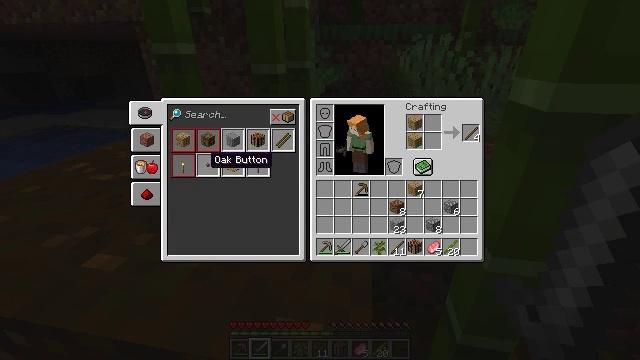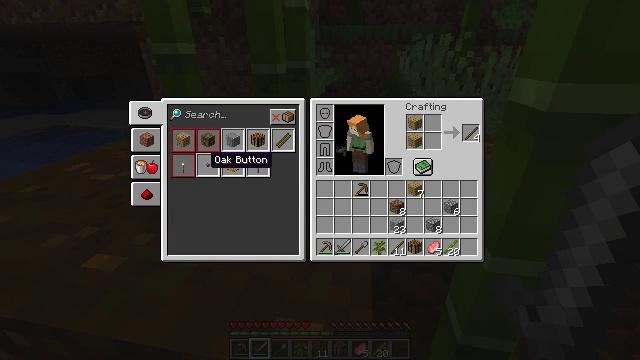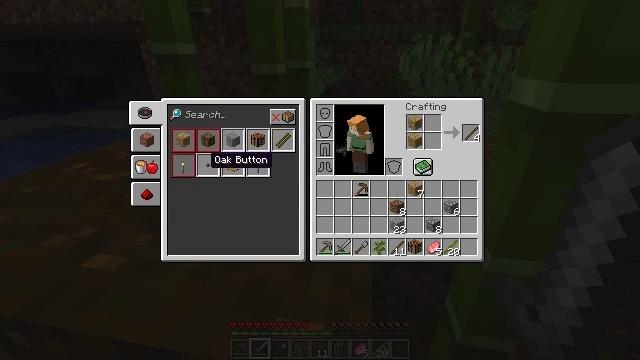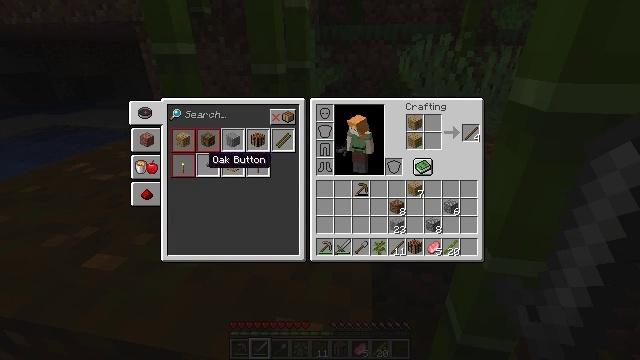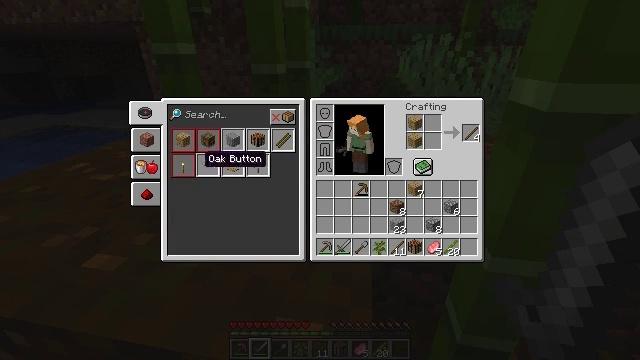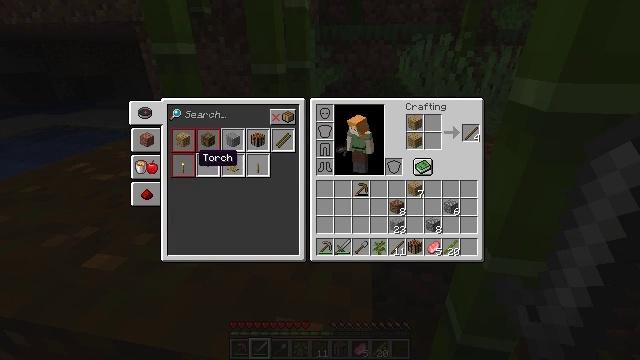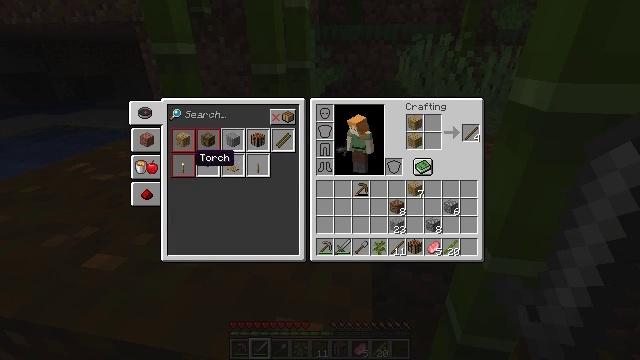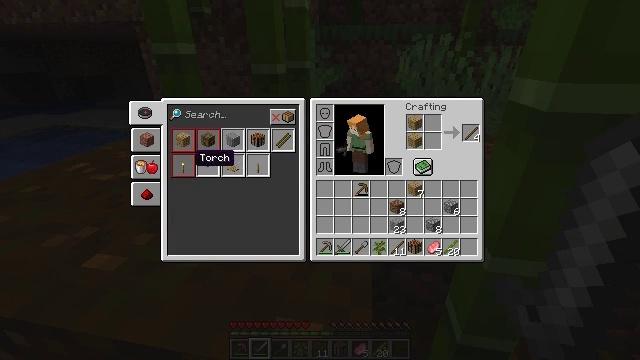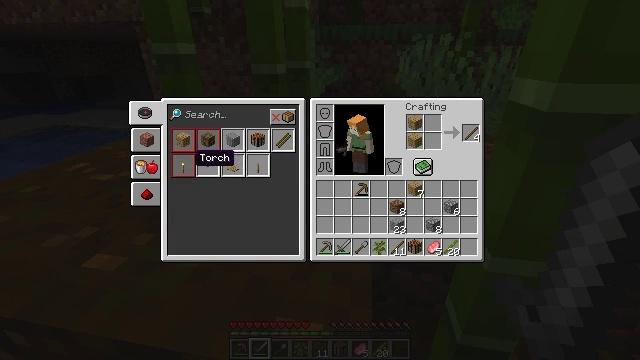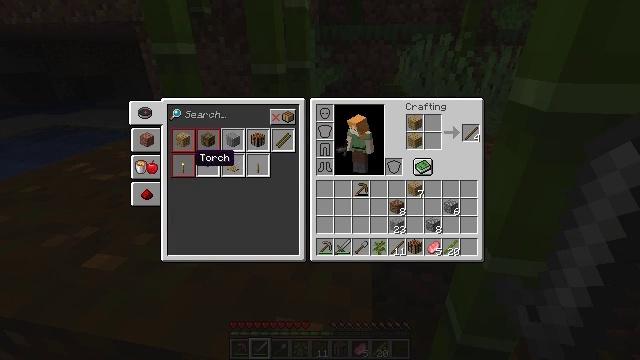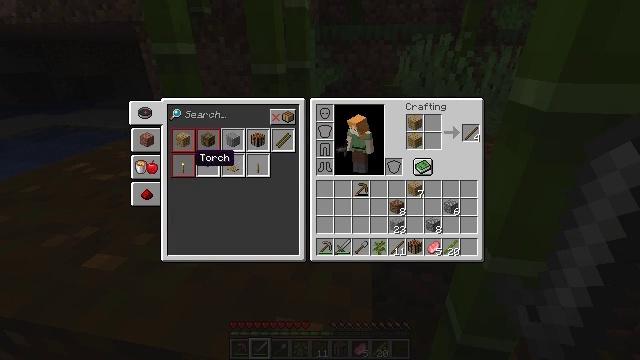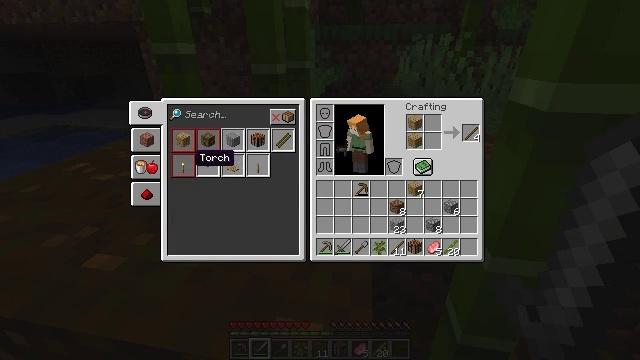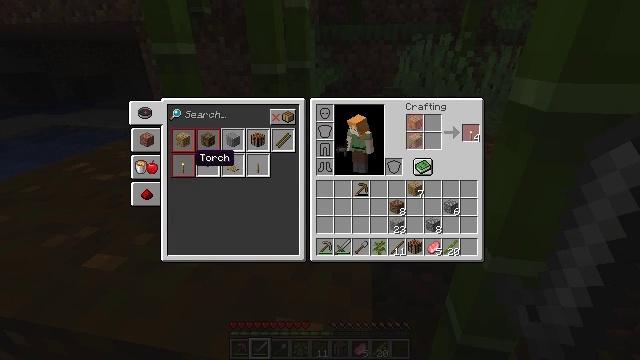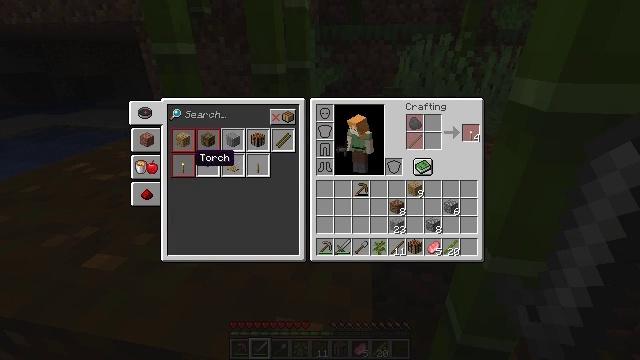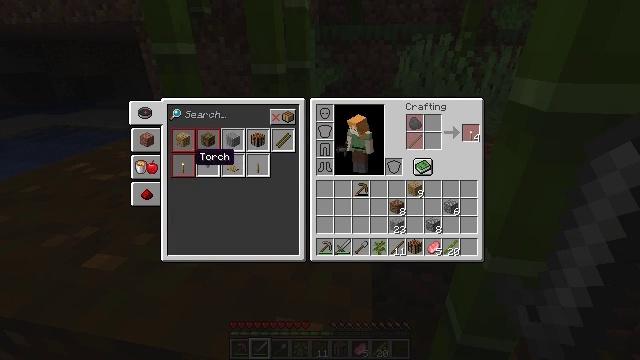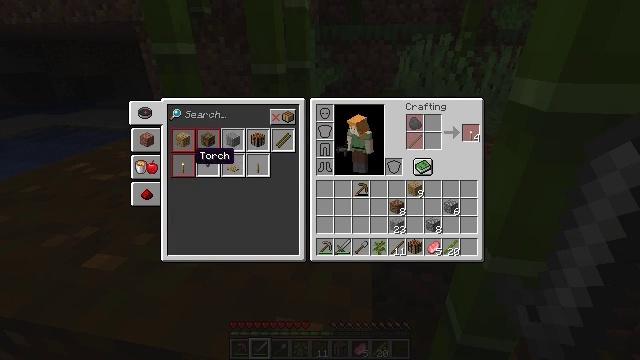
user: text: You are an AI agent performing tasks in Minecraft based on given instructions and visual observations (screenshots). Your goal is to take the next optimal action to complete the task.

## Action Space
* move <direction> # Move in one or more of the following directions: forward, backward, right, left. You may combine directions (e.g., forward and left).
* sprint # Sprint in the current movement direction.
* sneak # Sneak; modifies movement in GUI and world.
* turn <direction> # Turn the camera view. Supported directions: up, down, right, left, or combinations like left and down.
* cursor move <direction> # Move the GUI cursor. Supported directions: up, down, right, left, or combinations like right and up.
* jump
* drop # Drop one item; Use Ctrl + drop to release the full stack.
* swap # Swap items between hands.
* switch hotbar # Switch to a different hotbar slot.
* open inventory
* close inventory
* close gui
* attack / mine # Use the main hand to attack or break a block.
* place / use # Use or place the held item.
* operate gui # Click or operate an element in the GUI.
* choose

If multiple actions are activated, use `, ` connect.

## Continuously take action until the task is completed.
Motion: motion action
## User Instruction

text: Mine bamboo with your hand.
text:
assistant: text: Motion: no_op
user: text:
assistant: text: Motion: no_op
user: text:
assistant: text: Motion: no_op
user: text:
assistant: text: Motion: no_op
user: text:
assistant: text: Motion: no_op
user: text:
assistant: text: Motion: no_op
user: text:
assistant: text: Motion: operate gui
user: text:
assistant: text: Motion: operate gui
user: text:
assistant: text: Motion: operate gui
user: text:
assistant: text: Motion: operate gui
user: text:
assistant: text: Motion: operate gui
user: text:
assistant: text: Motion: no_op
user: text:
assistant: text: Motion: no_op
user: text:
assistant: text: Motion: no_op
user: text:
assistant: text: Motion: no_op
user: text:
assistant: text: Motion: no_op
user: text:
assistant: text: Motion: cursor move left
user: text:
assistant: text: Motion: cursor move left
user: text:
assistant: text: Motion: no_op
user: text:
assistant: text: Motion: no_op
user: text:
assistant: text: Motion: no_op
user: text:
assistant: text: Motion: no_op
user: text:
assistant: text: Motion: operate gui
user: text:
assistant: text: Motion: operate gui
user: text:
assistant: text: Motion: operate gui
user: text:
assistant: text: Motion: no_op
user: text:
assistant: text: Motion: no_op
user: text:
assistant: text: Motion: no_op
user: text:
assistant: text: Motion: no_op
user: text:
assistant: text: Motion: no_op